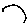
Label: smiley face